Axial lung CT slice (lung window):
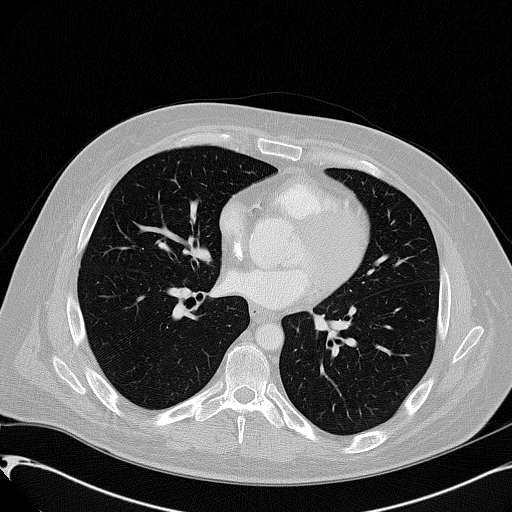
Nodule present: no